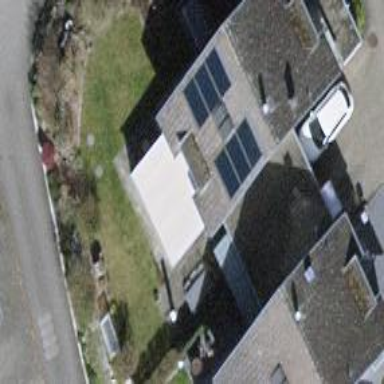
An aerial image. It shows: Solar power generator utilizing photovoltaic technology with solar photovoltaic panels.